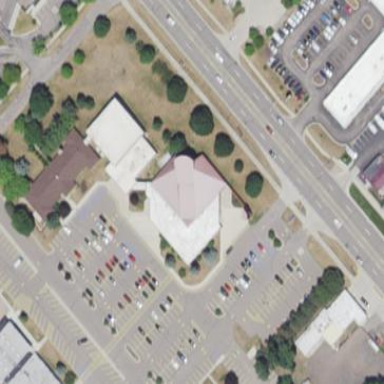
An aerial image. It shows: Building that is place of worship.